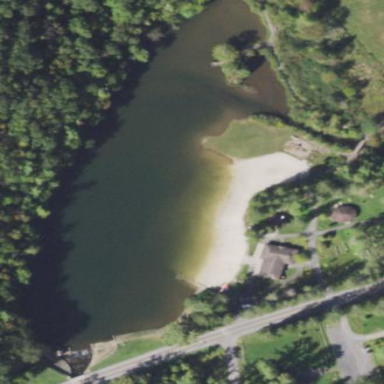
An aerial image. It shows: Swimming area within leisure land.